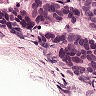
Metastatic tissue present: yes